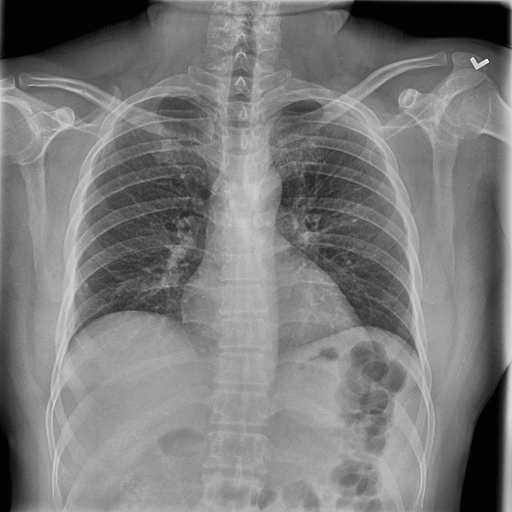
Finding: NORMAL